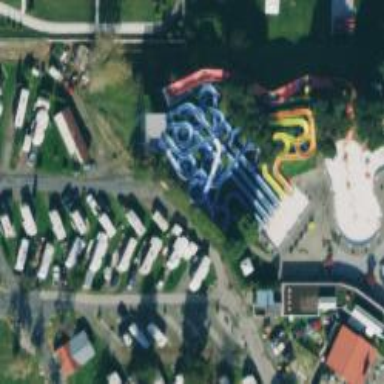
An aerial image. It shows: Water slide attraction.